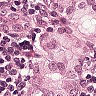
Metastatic tissue present: yes